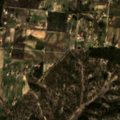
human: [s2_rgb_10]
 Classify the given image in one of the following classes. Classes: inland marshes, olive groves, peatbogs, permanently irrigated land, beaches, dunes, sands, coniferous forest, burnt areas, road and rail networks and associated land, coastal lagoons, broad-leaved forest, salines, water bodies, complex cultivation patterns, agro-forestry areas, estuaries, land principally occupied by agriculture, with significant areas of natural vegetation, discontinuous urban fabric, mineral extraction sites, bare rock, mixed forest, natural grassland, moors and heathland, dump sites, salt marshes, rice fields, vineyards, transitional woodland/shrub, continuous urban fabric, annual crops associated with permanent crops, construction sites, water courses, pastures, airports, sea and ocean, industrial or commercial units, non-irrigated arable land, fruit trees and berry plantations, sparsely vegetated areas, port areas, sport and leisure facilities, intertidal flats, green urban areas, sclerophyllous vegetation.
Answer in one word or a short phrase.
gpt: complex cultivation patterns, broad-leaved forest